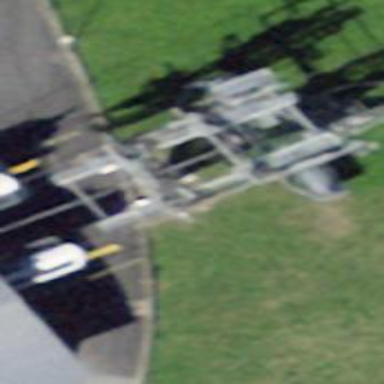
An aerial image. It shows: Pylon for aerialway.